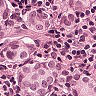
Metastatic tissue present: yes